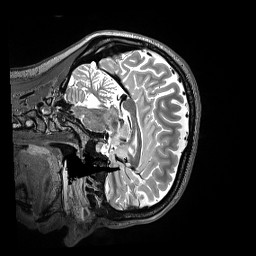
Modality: T2w
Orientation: sagittal
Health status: healthy
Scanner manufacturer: siemens
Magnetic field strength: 3 T
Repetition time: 3.2 s
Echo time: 0.563 s